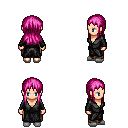
a pixel art fantasy rpg character, female body template, human, light skin, gray robe, robe skirt, pink unkempt hairstyle, white slippers, four views (front, back, left, right), 2x2 character sprite sheet, small pixel art, hard edges, no anti-aliasing